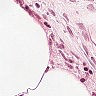
Metastatic tissue present: no